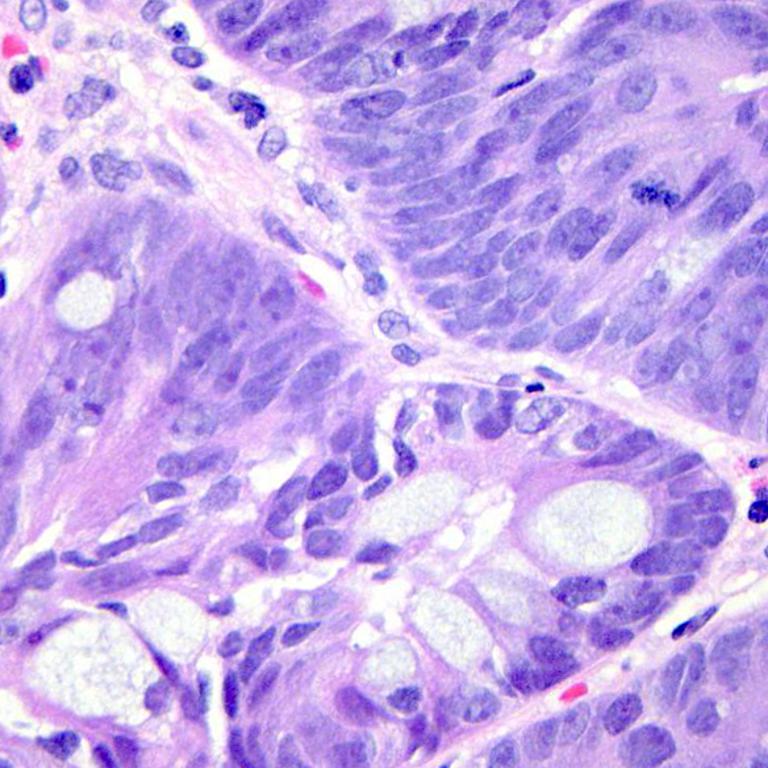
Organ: colon
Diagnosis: adenocarcinomas